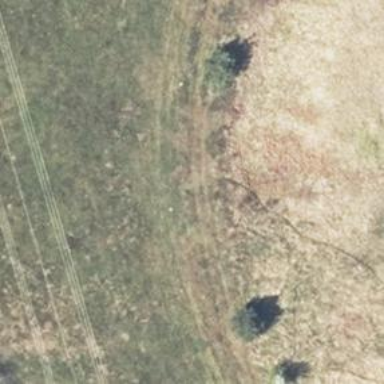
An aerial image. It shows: Grass track with grade4 quality surface.